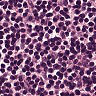
Metastatic tissue present: no